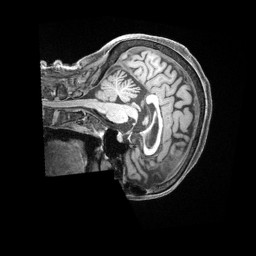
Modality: T1w
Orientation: sagittal
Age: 70
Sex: female
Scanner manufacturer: siemens
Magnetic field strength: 3 T
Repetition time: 2.5 s
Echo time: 0.00222 s